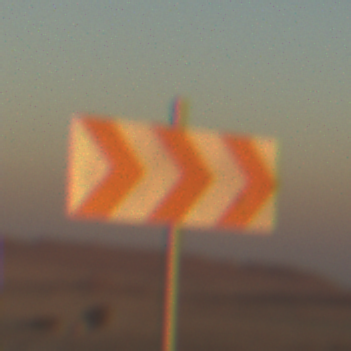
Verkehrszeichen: RichtungstafelnInKurvenGrossLinks
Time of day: SunriseSunset
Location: Outdoor (Nature)
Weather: Clear
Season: NotSpecified
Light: Natural